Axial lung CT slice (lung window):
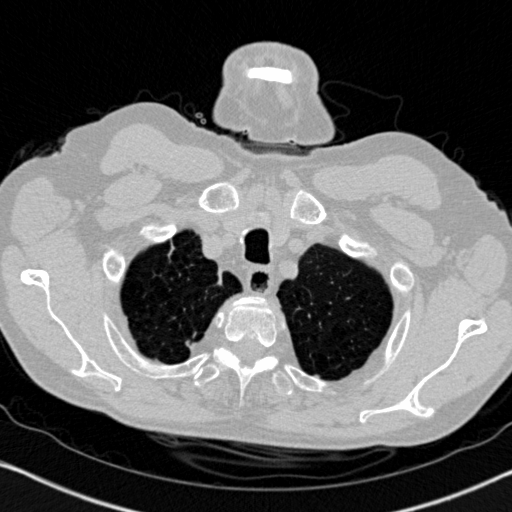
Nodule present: no